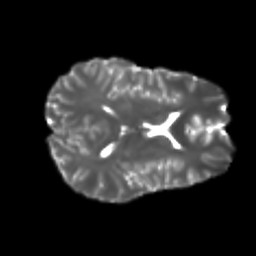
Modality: T2w
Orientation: axial
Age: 22
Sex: male
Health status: healthy
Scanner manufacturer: philips
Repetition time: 7.386 s
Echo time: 0.08599 s